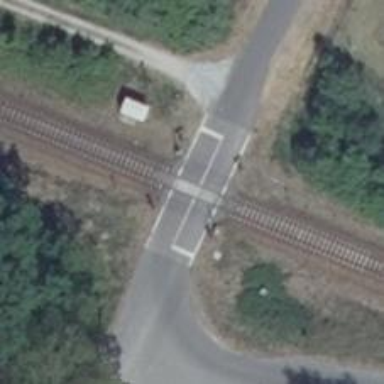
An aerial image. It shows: Level crossing along the railway.